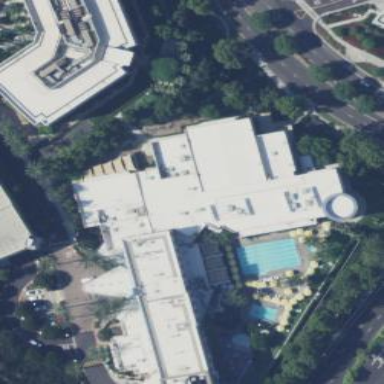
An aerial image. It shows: Hotel building with fitness center on the premises.